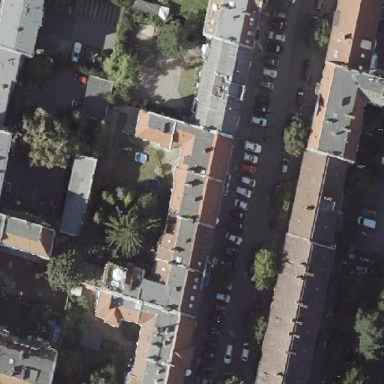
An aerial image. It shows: Residential building with white double saltbox roof shape.